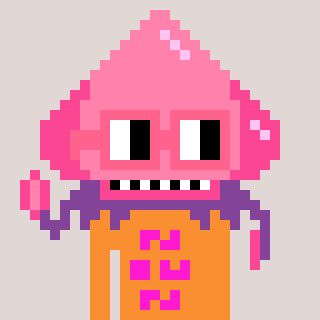
a pixel art character with square pink glasses, a squid-shaped head and a orange-colored body on a warm background